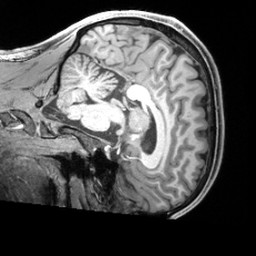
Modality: T1w
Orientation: sagittal